Question: When I click on new terminal I see all the shells available in my Windows 11 (powershell, ubuntu from WSL, gitbash, etc)
What I need is a configuration to remove / hide / disable the ones I don't use and only leave 1 or 2, that is, from the list, only keep Powershell and Ubuntu, instead of the 5 that appear.
The only settings asociate to terminal I have is:
'''
"terminal.integrated.profiles.windows": {
"pwsh": {
"path": "C:\Program Files\PowerShell\7\pwsh.exe",
"args": ["-nologo"]
}
},
'''
Here are the profiles that show up by default on Windows:

I need is a configuration to remove the ones I don't use.
I have been looking for information about this topic but I have not found how to achieve it.
UPDATE:
I solved with this:
'''
"terminal.integrated.profiles.windows": {
"PowerShell": null,
"Git Bash": null,
"Command Prompt": null,
"Ubuntu-20.04 (WSL)": null,
"JavaScript Debug Terminal": null,
"Windows PowerShell": null,
"pwsh": {
"path": "pwsh.exe",
"args": ["-nologo"],
"name": "pwsh"
},
"bash": {
"path": ["C:\WINDOWS\System32\bash.exe"],
"name": "bash"
}
},
"terminal.integrated.defaultProfile.windows": "bash",
'''
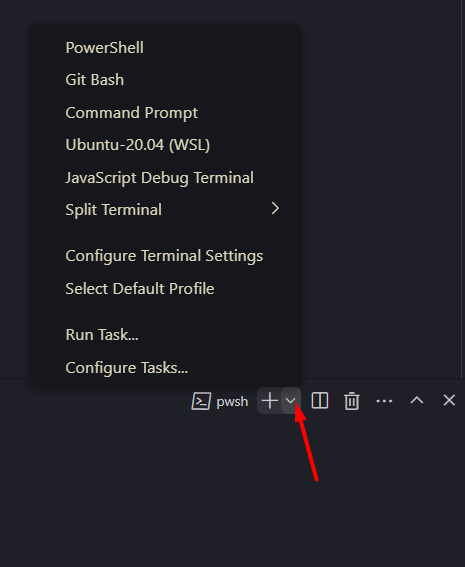
Answer: It seems that VS Code will always the default-defined terminal profiles to the final list of profile definitions and that you can't stop it from doing that.
What you can do is just redefine them either to 'null', or set those fields to nothing.
For default profiles that use the '"path"' field, it will not show a profile option with '"path"' set to an empty array, or a path to something that doesn't exist.
For default profiles that support and use the '"source"' field instead of the '"path"' field, set the '"source"' field to 'null'.
You can find the list of default terminal profile definitions in the default settings JSON file (use the 'Preferences: Open Default Settings (JSON)', and then use the editor search feature to search 'terminal.integrated.profiles.'). Then just copy and paste it into your user or workspace settings.json file and adjust the values as described above.
Here's an example for my own Windows machine:
'''
"terminal.integrated.profiles.windows": {
"PowerShell": {
"source": null
},
"Command Prompt": {
"path": [],
"icon": "terminal-cmd"
},
"Git Bash": {
"source": null
},
"Ubuntu-20.04 (WSL)": {
"path": []
},
}
'''
The other way to do it is this:
'''
"terminal.integrated.profiles.windows": {
"PowerShell": null,
"Command Prompt": null,
"Git Bash": null,
"Ubuntu-20.04 (WSL)": null,
"JavaScript Debug Terminal": null,
}
'''